This plot shows a bearing's acceleration signal over time (raw waveform). Diagnose the bearing from this image, choosing from: normal, inner_race, outer_race, ball.
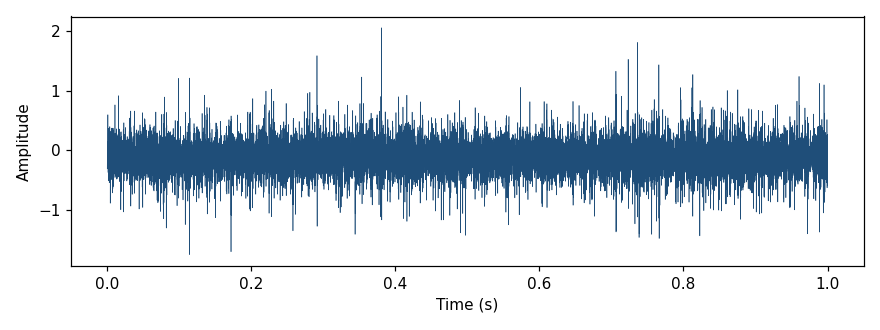
Answer: inner_race